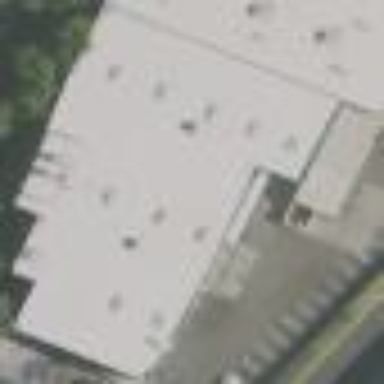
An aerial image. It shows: Warehouse.